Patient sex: F
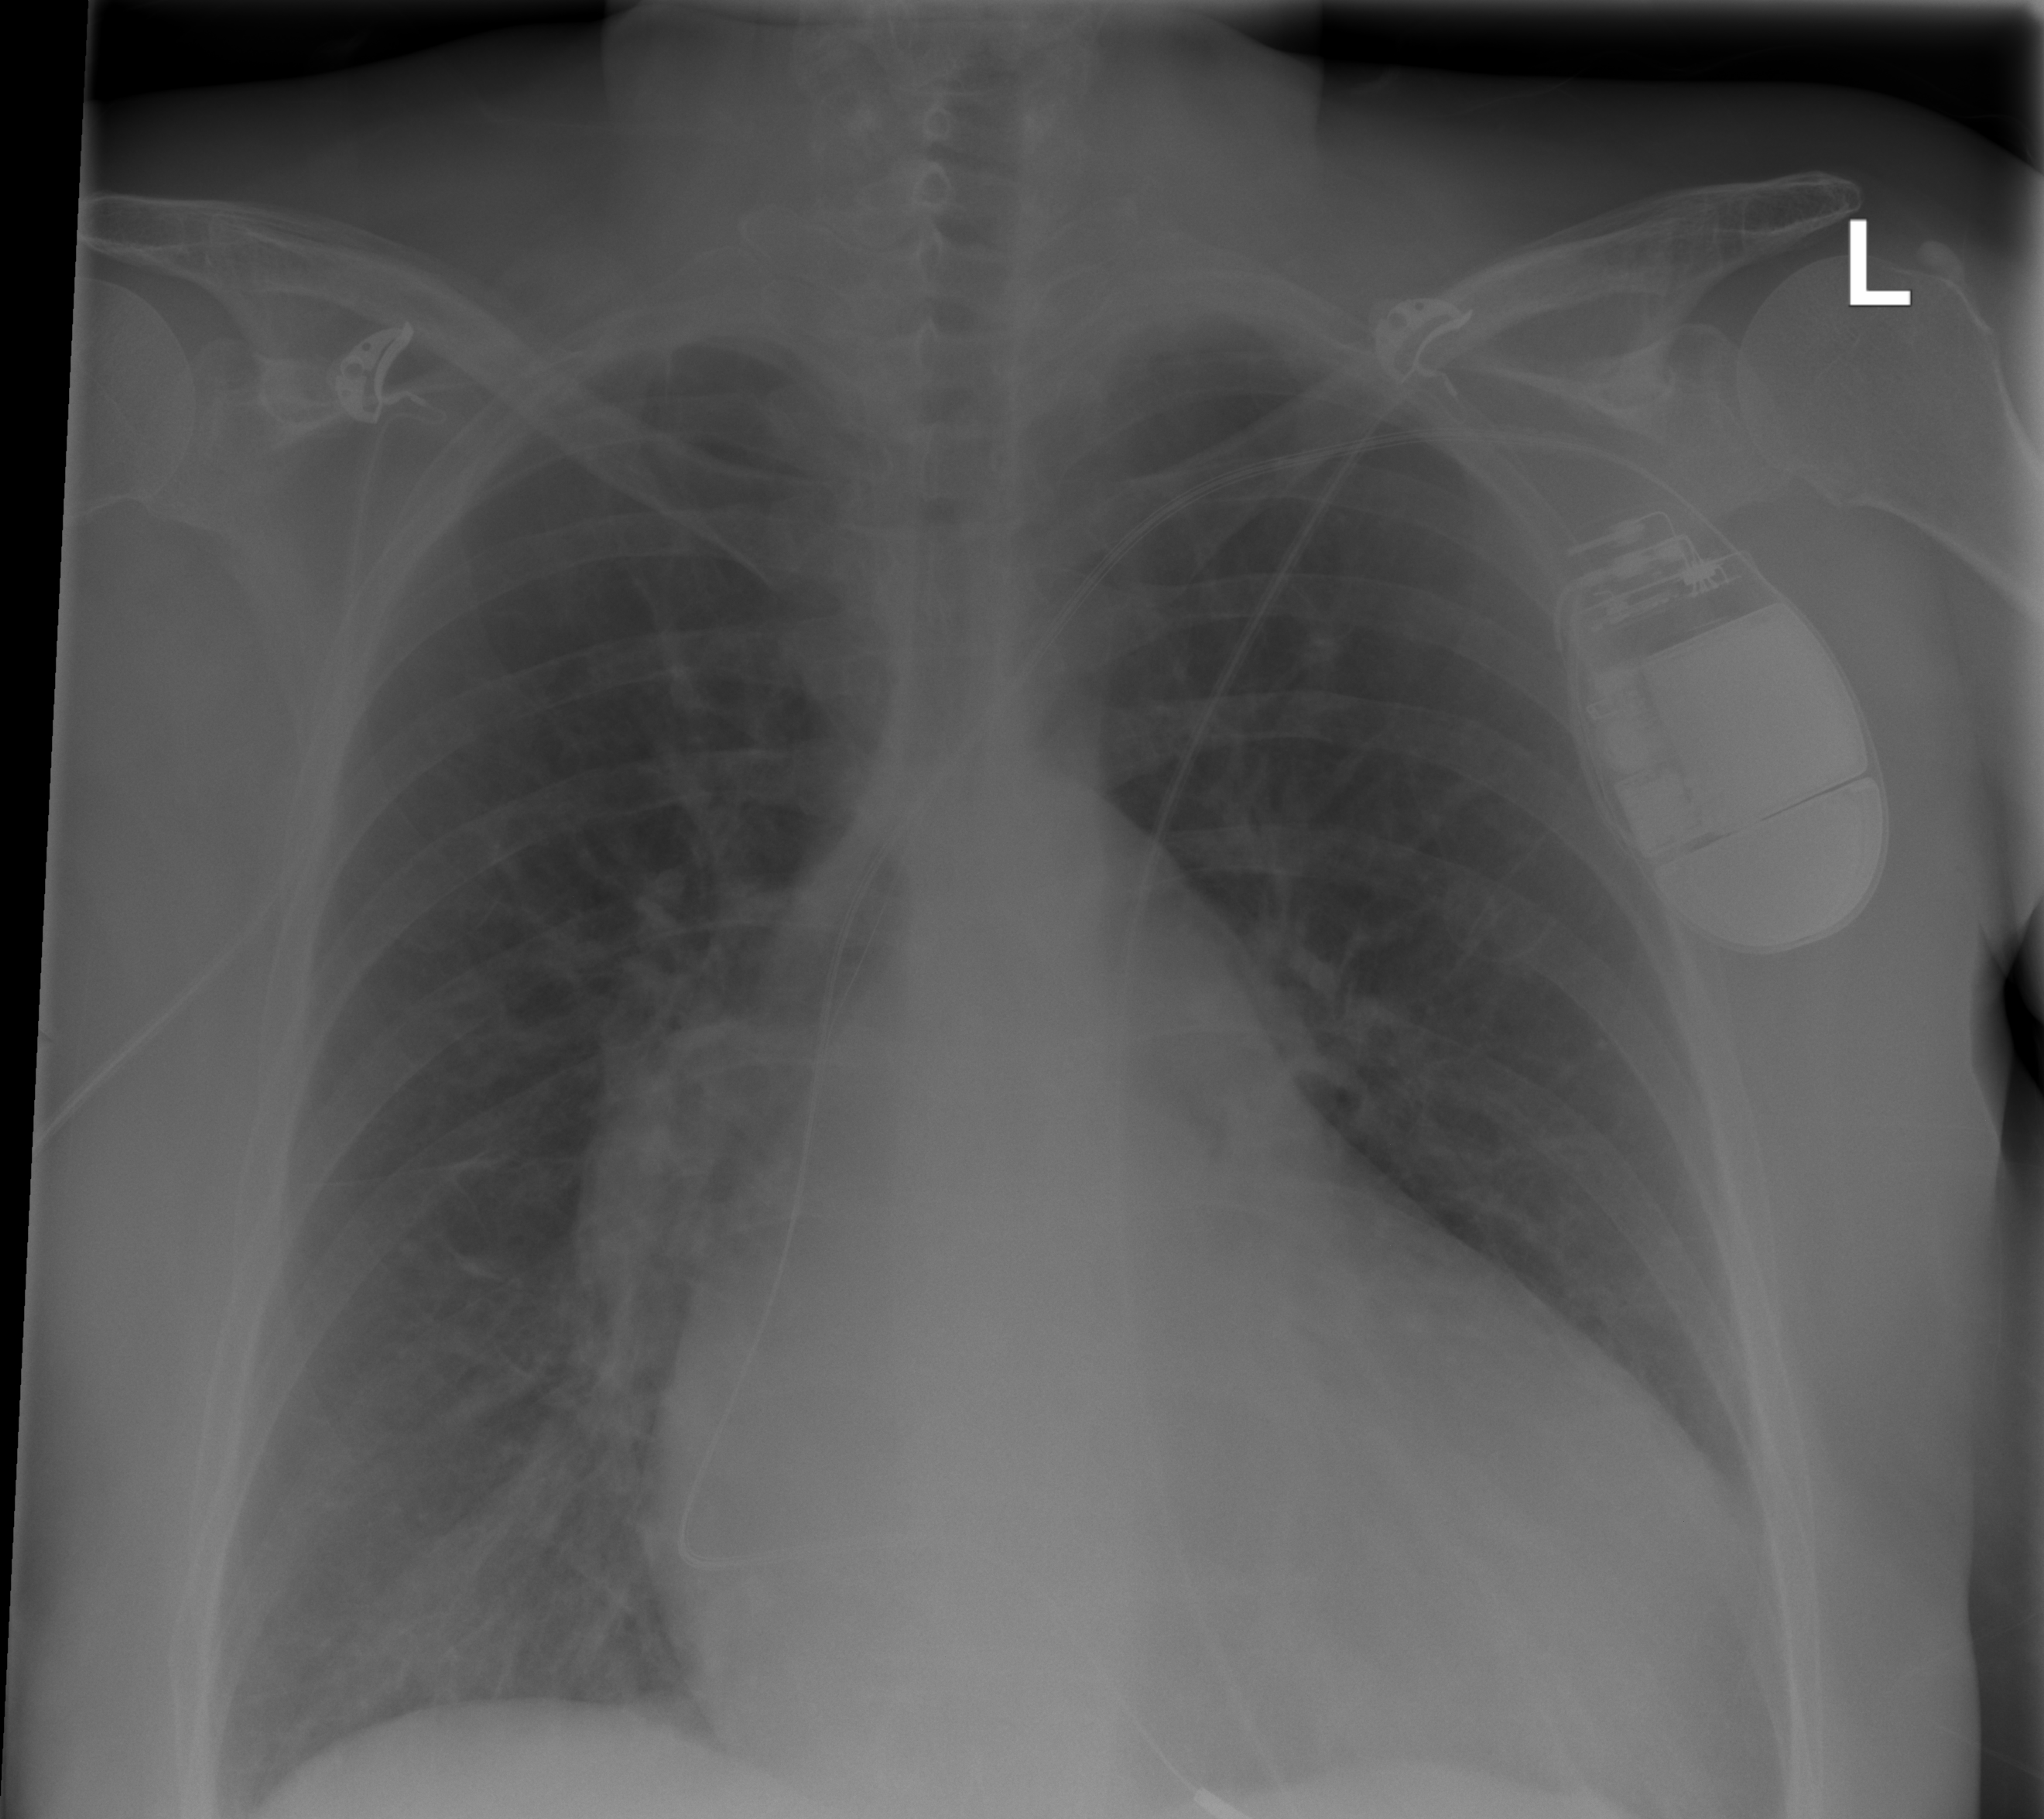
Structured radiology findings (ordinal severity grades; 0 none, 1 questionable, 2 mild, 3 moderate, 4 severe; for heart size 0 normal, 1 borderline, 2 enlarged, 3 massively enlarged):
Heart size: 3
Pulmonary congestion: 2
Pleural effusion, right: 0
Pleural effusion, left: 0
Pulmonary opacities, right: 0
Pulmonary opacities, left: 0
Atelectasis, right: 0
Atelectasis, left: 0